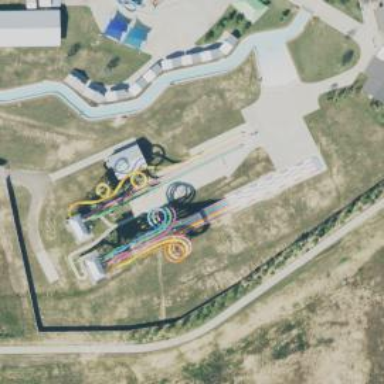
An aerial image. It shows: Water slide attraction.